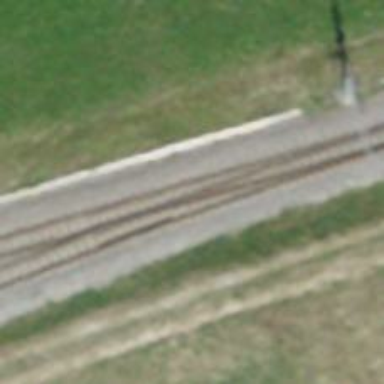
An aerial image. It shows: Railway signal.